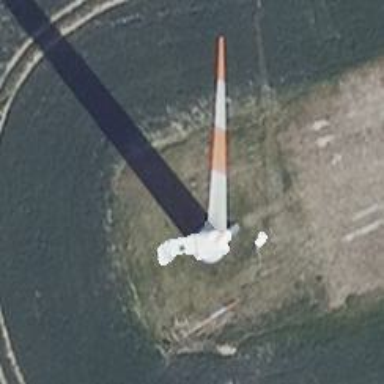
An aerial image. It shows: Wind generator powered by wind turbines of horizontal axis type. It is manufactured by Vestas.